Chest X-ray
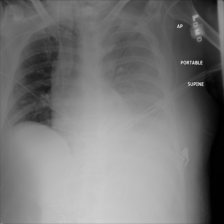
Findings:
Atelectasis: negative
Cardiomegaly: negative
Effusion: negative
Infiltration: negative
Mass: negative
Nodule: negative
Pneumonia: negative
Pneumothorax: negative
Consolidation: negative
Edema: negative
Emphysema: negative
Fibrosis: negative
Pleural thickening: negative
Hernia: negative